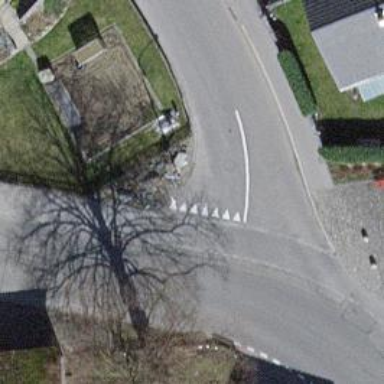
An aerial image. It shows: Sidewalk along the footway.